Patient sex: F
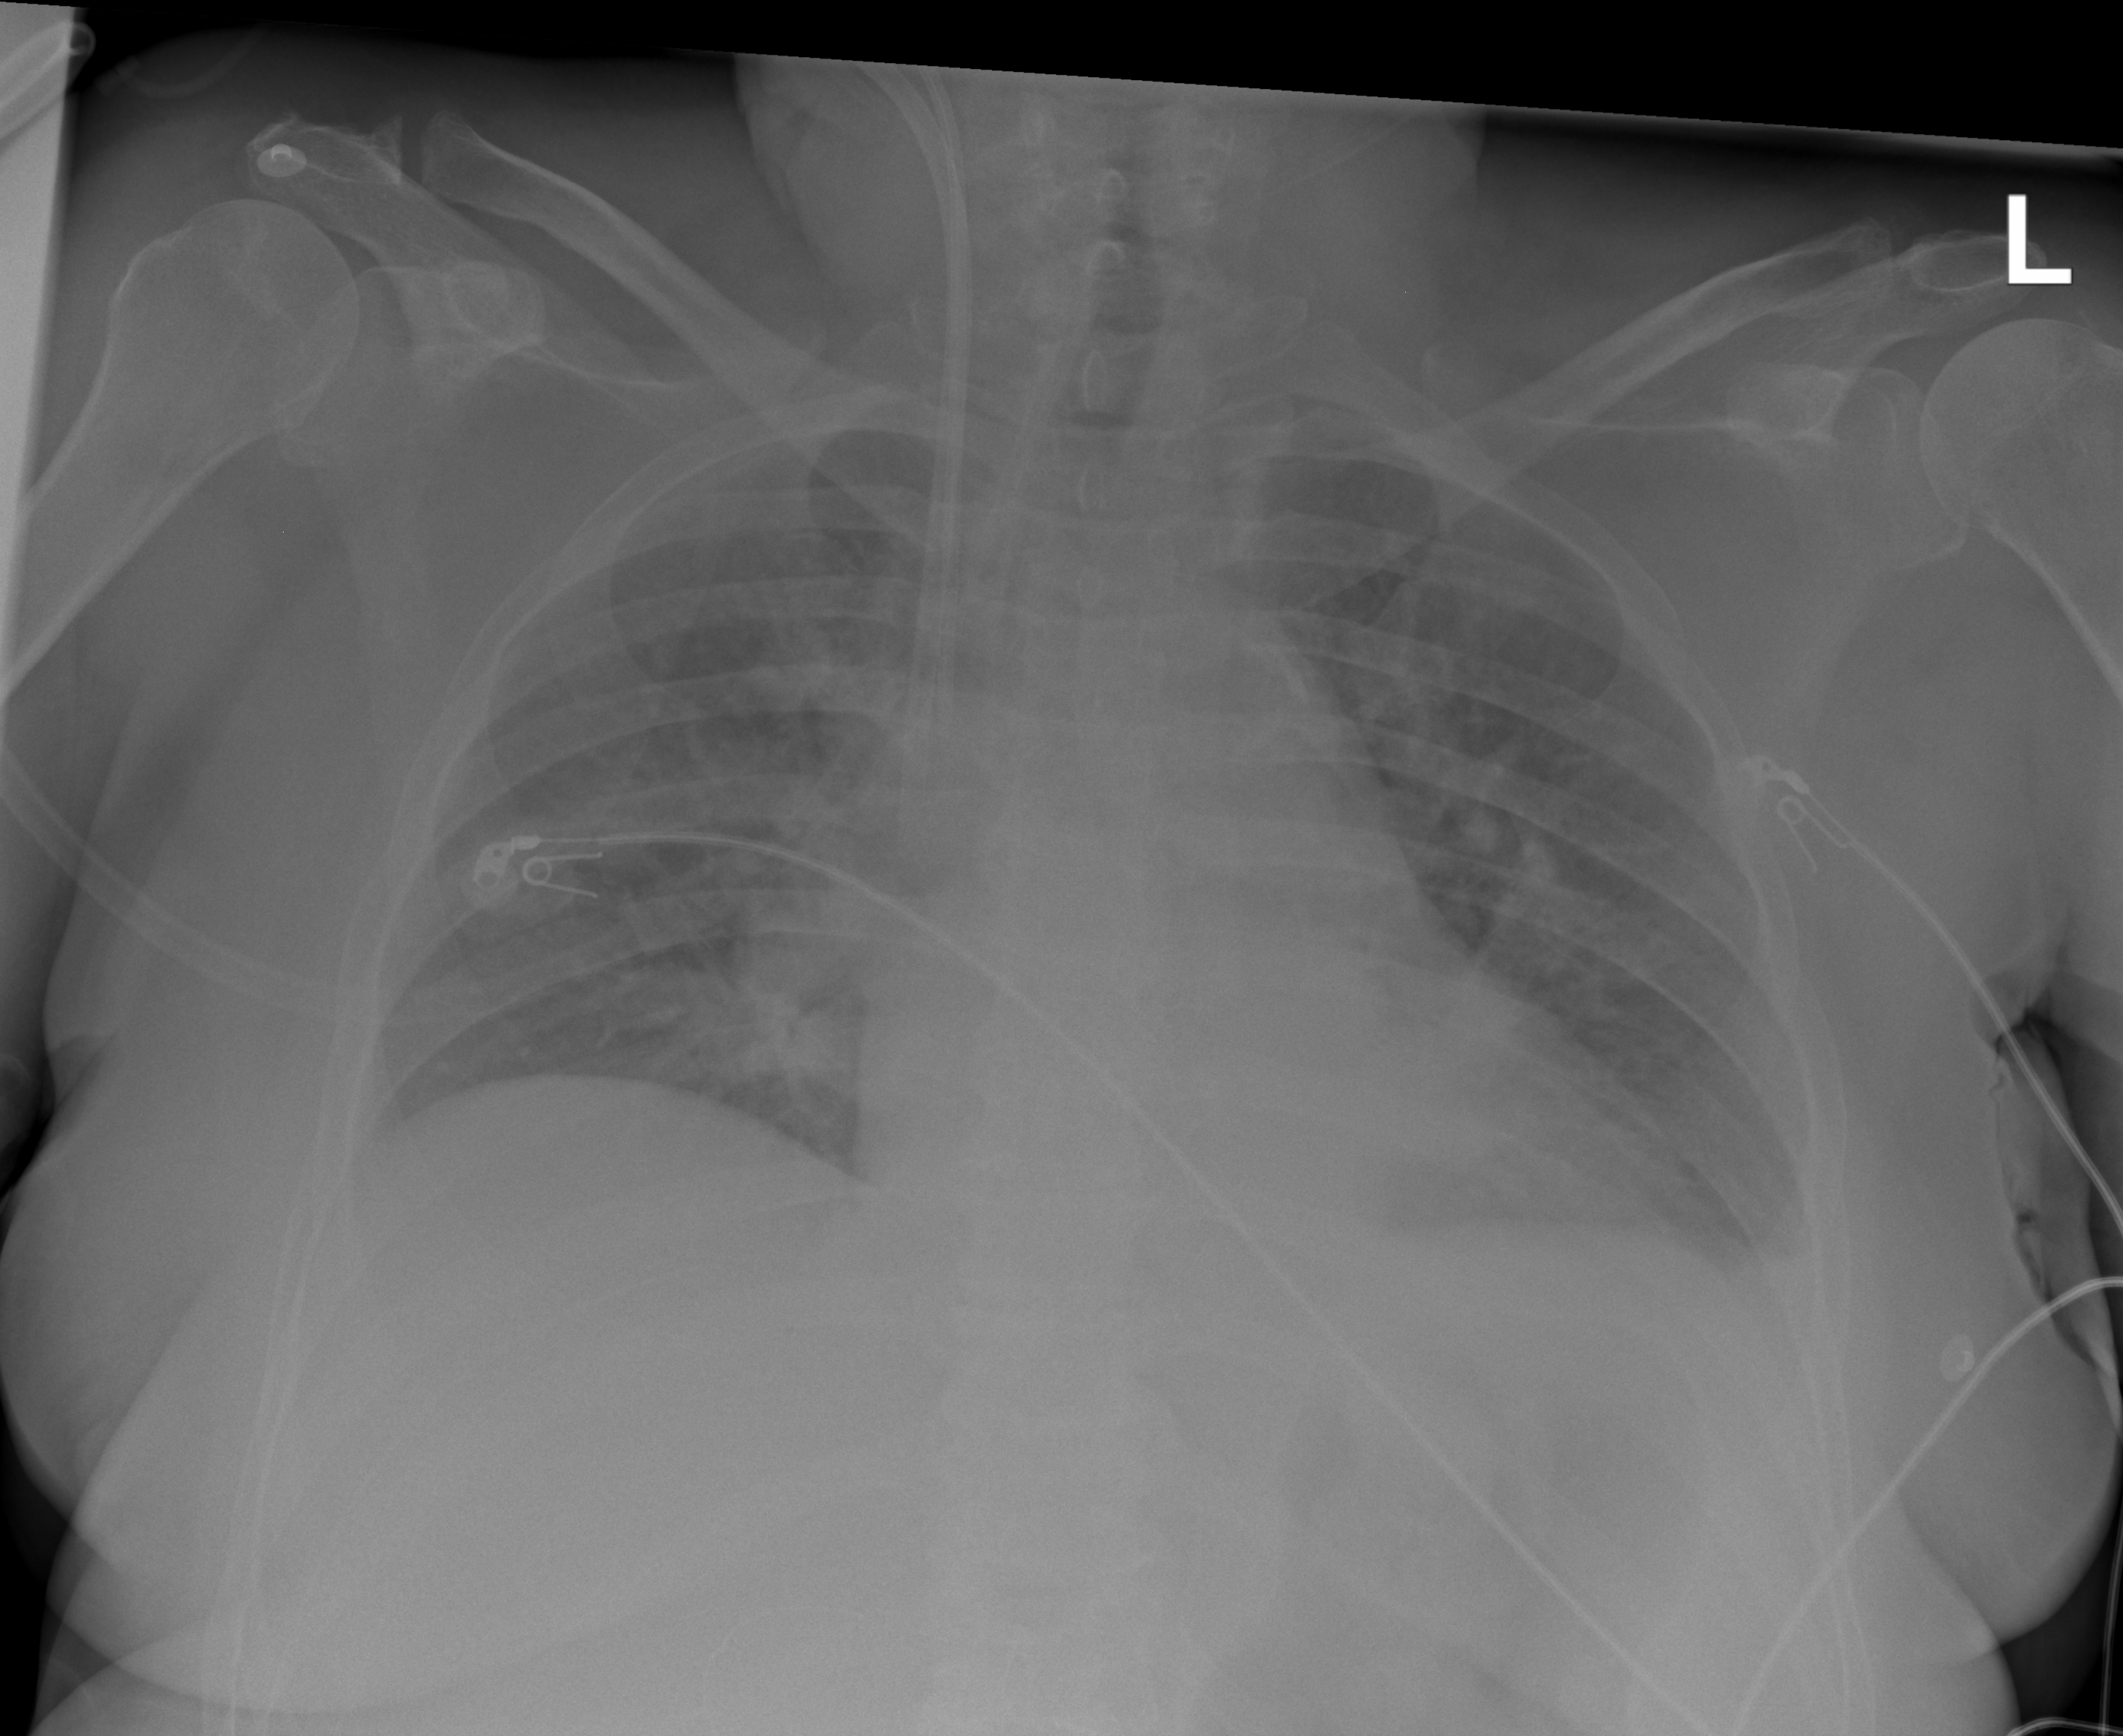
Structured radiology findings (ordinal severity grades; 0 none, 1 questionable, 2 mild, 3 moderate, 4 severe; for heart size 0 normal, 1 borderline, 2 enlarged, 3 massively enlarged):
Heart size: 0
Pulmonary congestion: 2
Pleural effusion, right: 0
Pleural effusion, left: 1
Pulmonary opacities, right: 0
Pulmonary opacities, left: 0
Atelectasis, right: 0
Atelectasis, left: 0